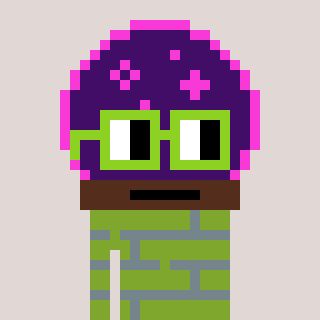
a pixel art character with square light green glasses, a crystalball-shaped head and a slimegreen-colored body on a warm background